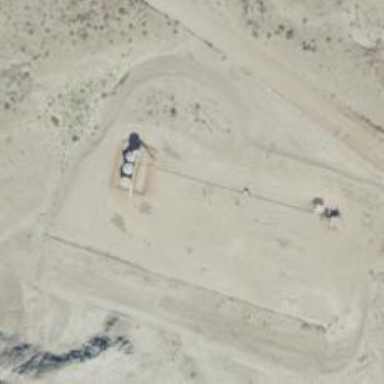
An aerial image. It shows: Petroleum well that is man-made.